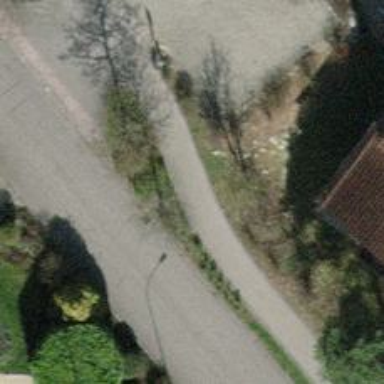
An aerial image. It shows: Sidewalk along the footway.